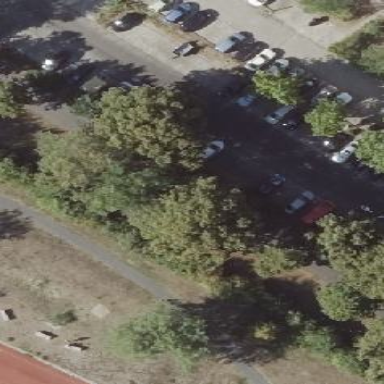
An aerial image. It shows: Parking available on the street side.